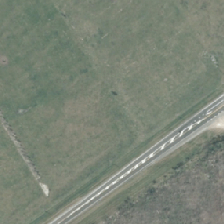
Land cover: high_producing_grassland